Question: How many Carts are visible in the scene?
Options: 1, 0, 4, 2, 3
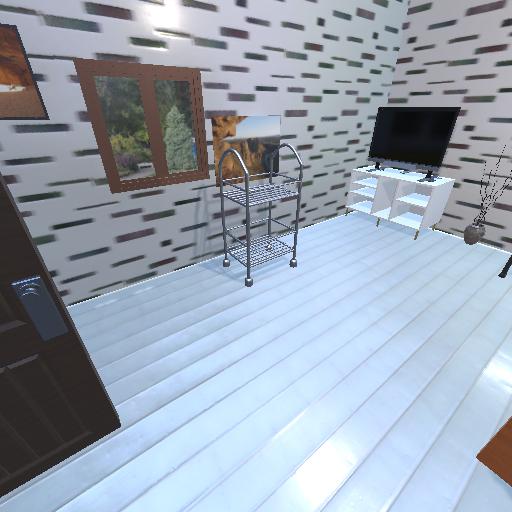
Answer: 1